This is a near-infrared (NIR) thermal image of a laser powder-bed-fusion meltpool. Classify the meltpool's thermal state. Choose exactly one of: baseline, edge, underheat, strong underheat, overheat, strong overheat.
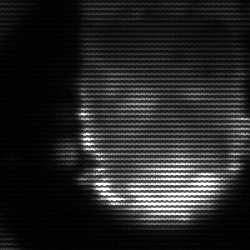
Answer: baseline